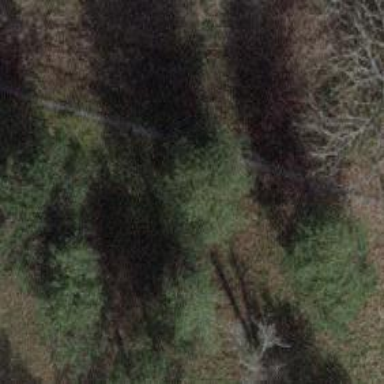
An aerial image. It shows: Evergreen needle-leaved tree.